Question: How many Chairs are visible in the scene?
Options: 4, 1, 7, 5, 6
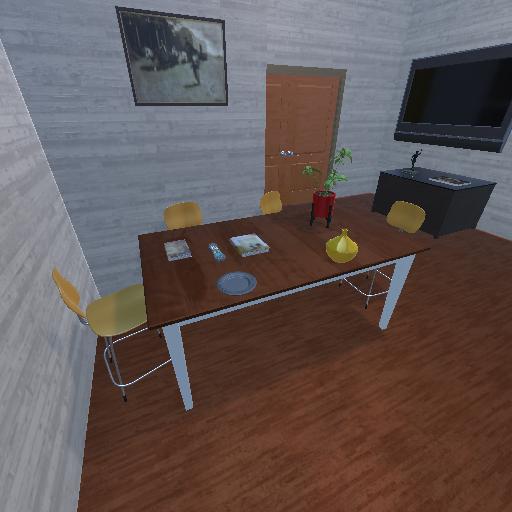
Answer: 4